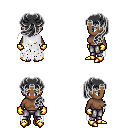
a pixel art fantasy rpg character, female body template, human, dark skin, white tattered cape, metal pants, gray princess hairstyle, gold gloves, gold boots, four views (front, back, left, right), 2x2 character sprite sheet, small pixel art, hard edges, no anti-aliasing